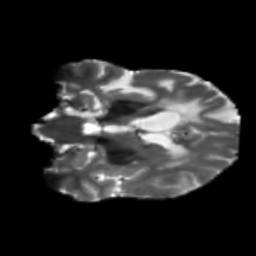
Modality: T2w
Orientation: coronal
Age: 46
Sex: male
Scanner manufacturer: siemens
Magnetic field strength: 3 T
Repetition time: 5.25 s
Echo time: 0.08 s